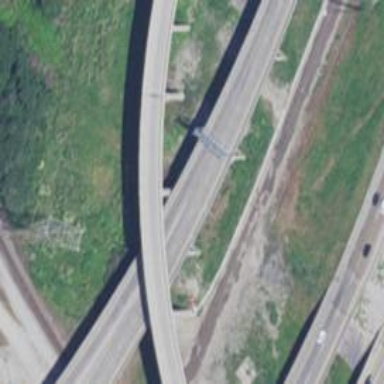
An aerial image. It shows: Bridge over motorway.